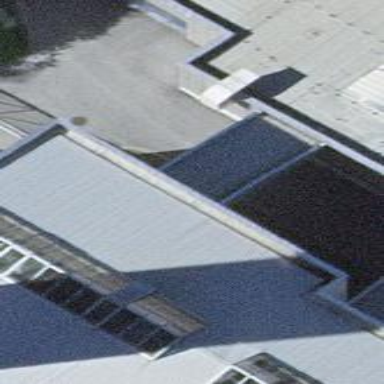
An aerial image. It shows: View of roof of building.